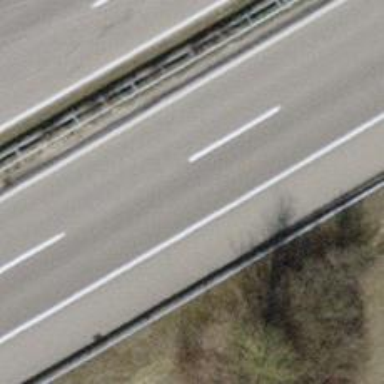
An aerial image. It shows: Asphalt motorway.